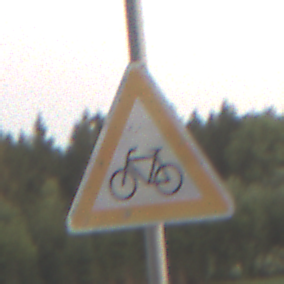
Verkehrszeichen: RadverkehrRechts
Umgebung: Outdoor, Nature
Tageszeit: SunriseSunset
Wetter: Clear
Licht: Natural
Jahreszeit: NotSpecified
Kontrast: LowContrast